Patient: sex M, age 60
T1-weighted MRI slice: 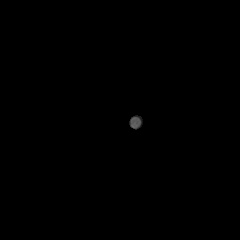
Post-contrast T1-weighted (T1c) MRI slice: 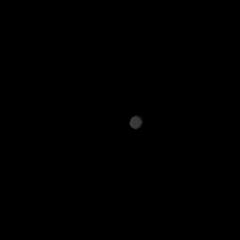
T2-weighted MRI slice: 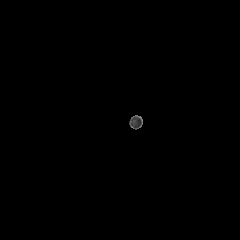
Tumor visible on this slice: no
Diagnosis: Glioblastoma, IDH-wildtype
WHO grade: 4